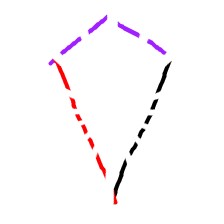
Shape: kite